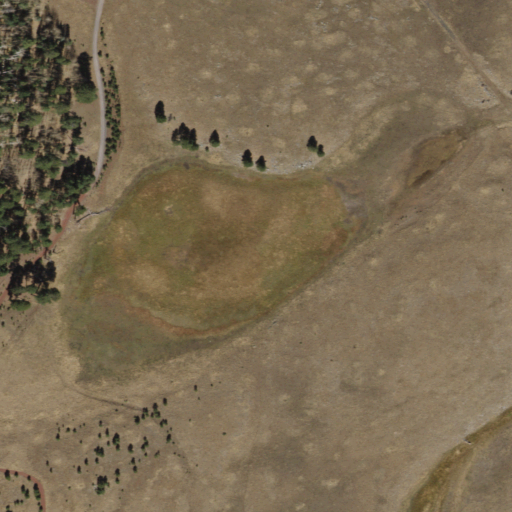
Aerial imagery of depression(s) in Arizona named Gadwell Sink containing grassland, evergreen forest, herbaceous wetlands, and woody wetlands